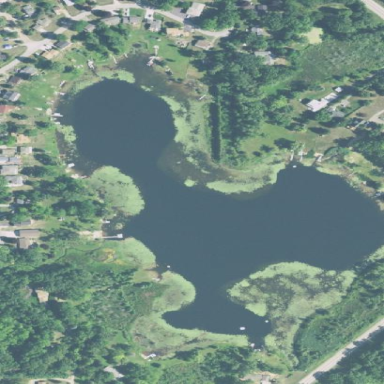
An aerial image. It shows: Serene lake surrounded by nature.